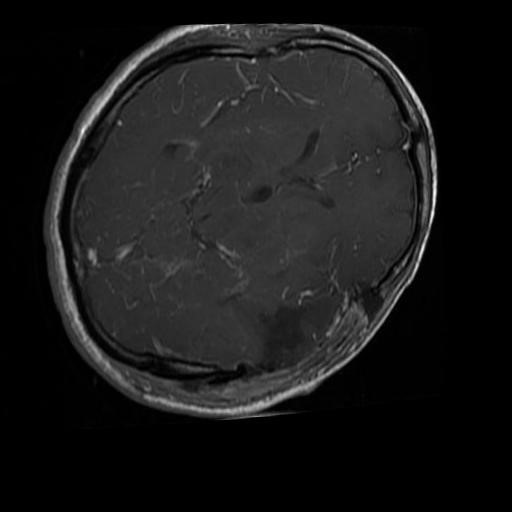
Label: brain_glioma